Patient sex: M
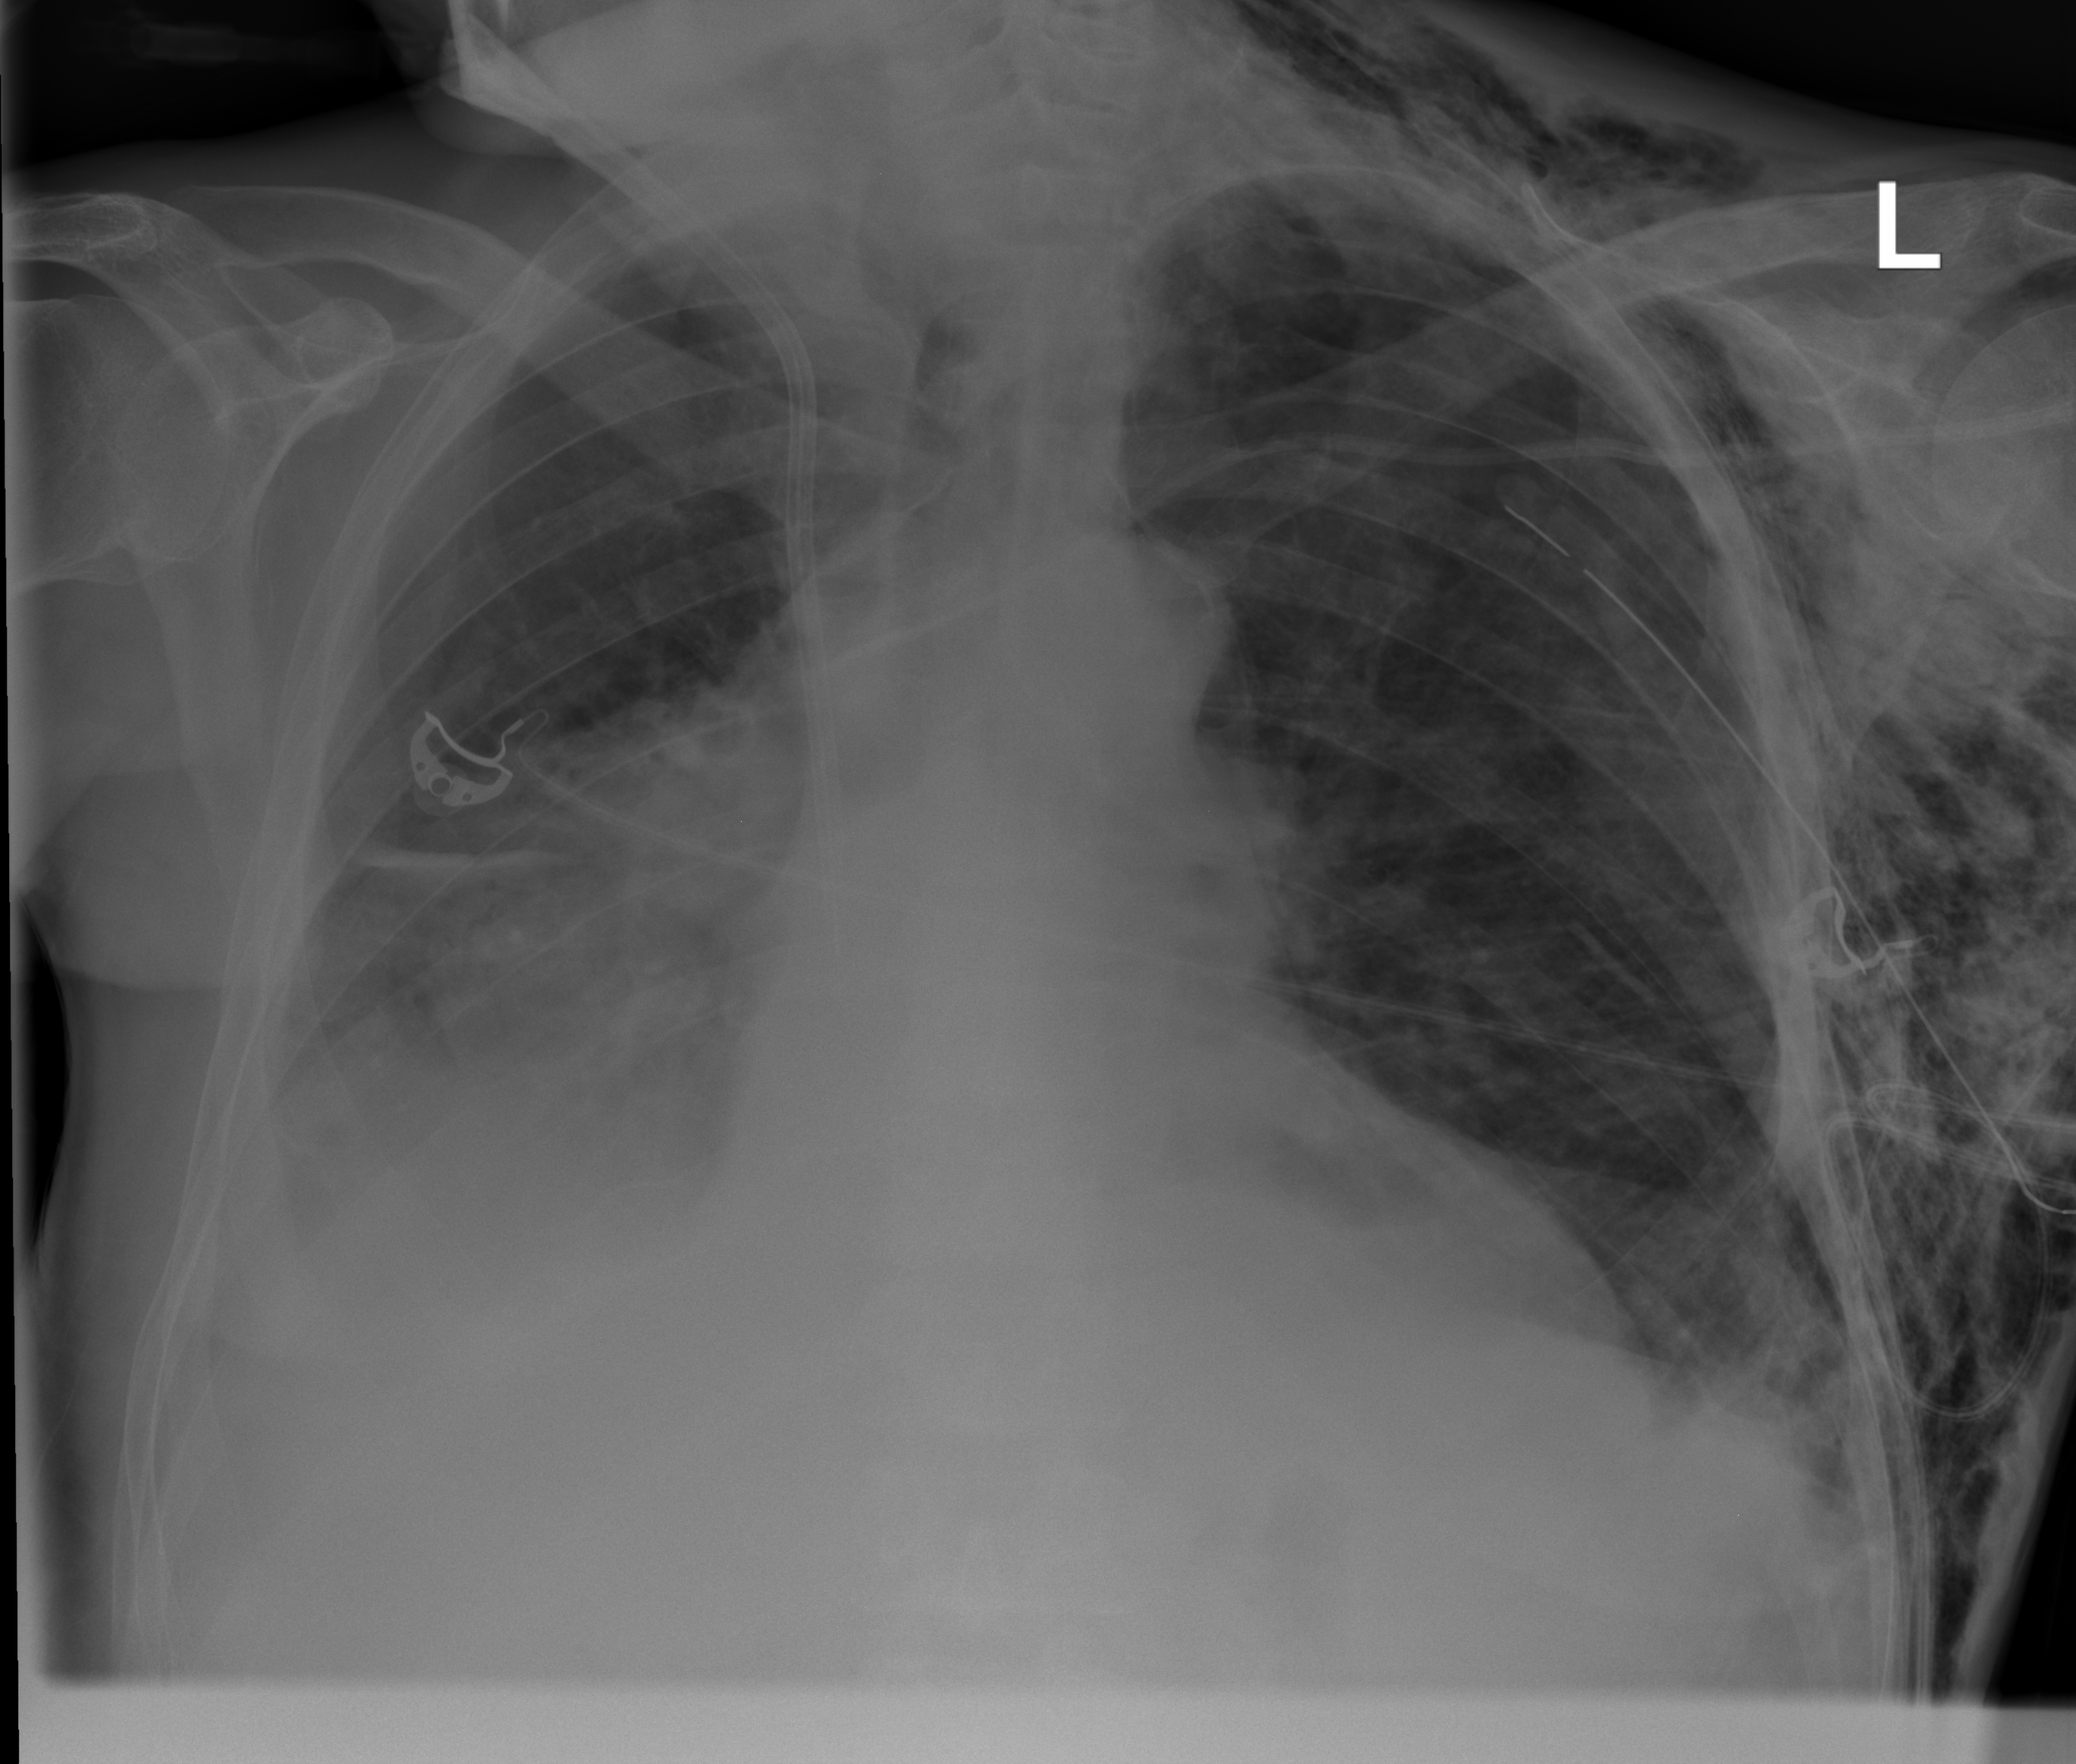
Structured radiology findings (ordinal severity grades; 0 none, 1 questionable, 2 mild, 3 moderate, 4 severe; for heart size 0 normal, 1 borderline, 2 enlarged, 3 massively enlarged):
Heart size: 1
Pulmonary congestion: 0
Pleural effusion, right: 2
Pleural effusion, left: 0
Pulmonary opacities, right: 0
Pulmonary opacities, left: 0
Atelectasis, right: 2
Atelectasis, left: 0